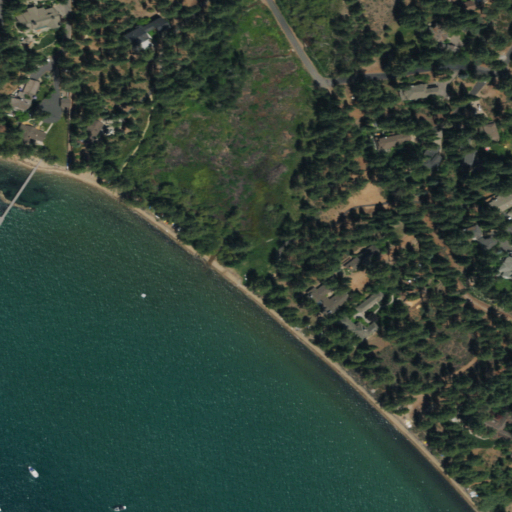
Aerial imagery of valley in Nevada named Slaughterhouse Canyon containing evergreen forest, open water, open development, grassland, shrub, and low intensity development